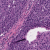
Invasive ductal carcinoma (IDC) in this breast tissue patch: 0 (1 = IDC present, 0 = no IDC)